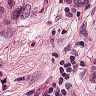
Metastatic tissue present: yes